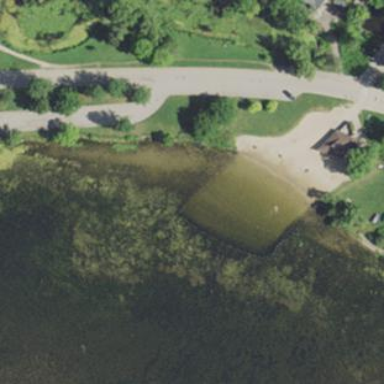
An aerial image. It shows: Swimming area within the leisure land.